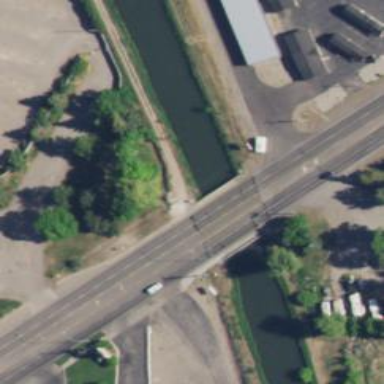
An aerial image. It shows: Trunk road bridge.